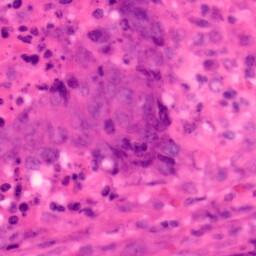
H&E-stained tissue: Colon